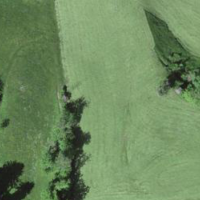
EUNIS habitat code: 44
Species observed at this site:
Thymelicus sylvestris